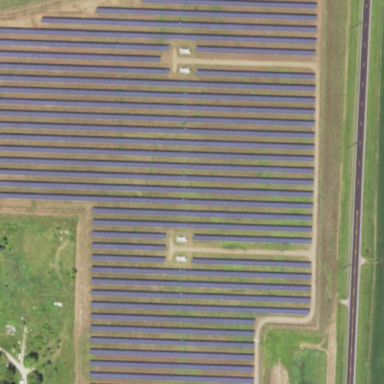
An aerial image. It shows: Solar power plant enclosed by fence. The plant generates electricity using photovoltaic technology.